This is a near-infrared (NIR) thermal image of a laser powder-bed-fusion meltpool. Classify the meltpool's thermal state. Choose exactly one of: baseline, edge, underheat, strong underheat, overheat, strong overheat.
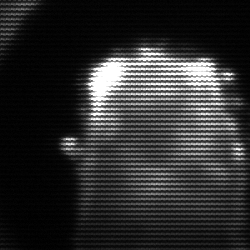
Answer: baseline